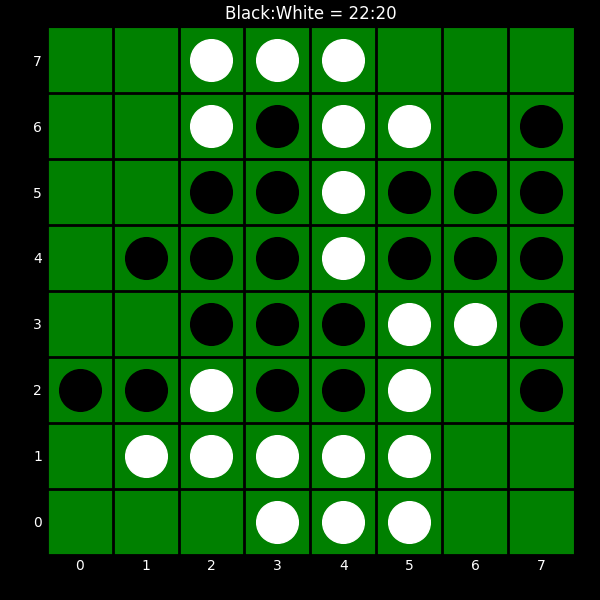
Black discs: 22
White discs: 20